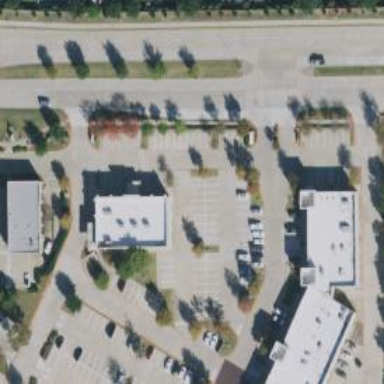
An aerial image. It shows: Clinic.